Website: walmart
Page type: payment
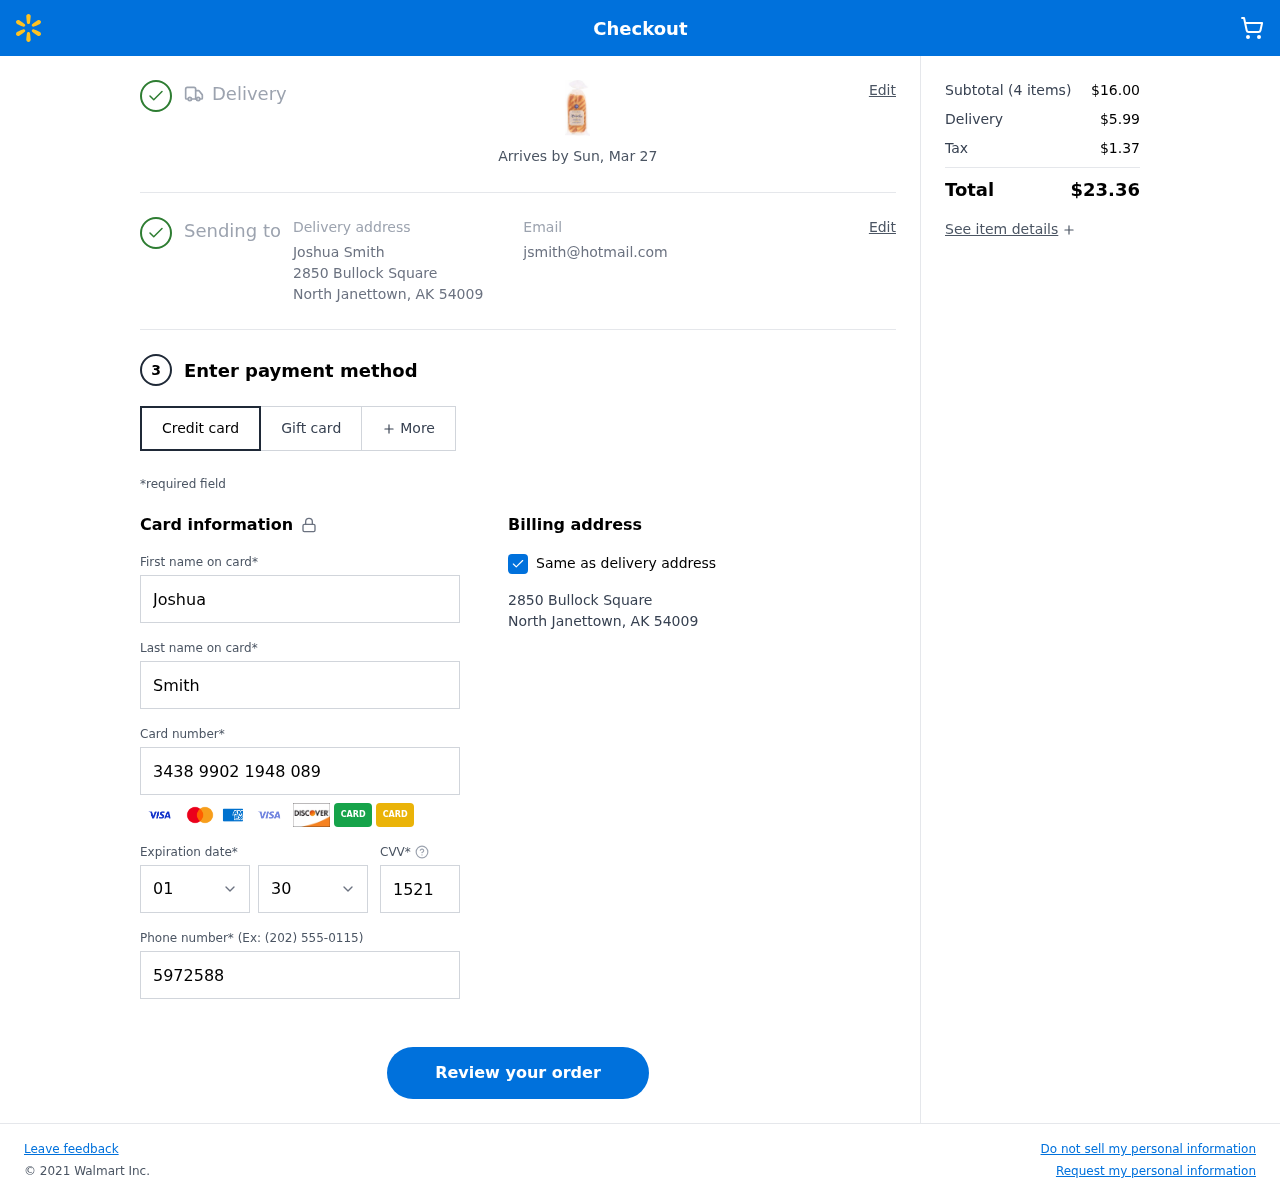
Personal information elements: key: PII_CARD_CVV
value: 1521
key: PII_CARD_EXPIRY_MONTH
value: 01
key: PII_CARD_EXPIRY_YEAR
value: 30
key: PII_CARD_NUMBER
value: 3438 9902 1948 089
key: PII_CITY
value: North Janettown
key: PII_EMAIL
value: jsmith@hotmail.com
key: PII_FIRSTNAME
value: Joshua
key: PII_FULLNAME
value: Joshua Smith
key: PII_LASTNAME
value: Smith
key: PII_PHONE
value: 5972588340
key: PII_POSTCODE
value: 54009
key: PII_STATE_ABBR
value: AK
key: PII_STREET
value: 2850 Bullock Square
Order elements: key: ORDER_DELIVERY_DATE
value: Arrives by Sun, Mar 27
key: ORDER_NUM_ITEMS
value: (4 items)
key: ORDER_SUBTOTAL
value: $16.00
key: ORDER_SHIPPING_COST
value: $5.99
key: ORDER_TAX
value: $1.37
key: ORDER_TOTAL
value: $23.36